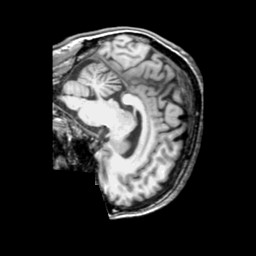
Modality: T1w
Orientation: sagittal
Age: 47
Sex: male
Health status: ill